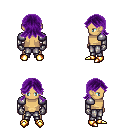
a pixel art fantasy rpg character, male body template, human, tanned skin, steel arm armor, metal pants, purple loose hair, metal gloves, gold boots, four views (front, back, left, right), 2x2 character sprite sheet, small pixel art, hard edges, no anti-aliasing